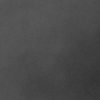
Atmospheric dust classification: dusty